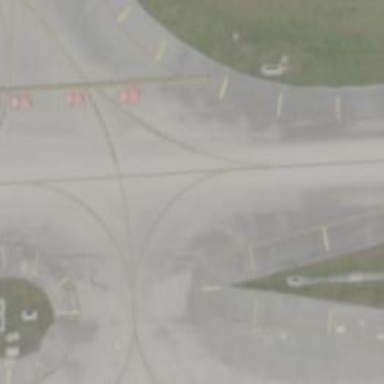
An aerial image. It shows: View of taxiway at the airport.